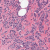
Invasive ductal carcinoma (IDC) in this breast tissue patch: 0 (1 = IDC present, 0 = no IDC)